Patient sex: M
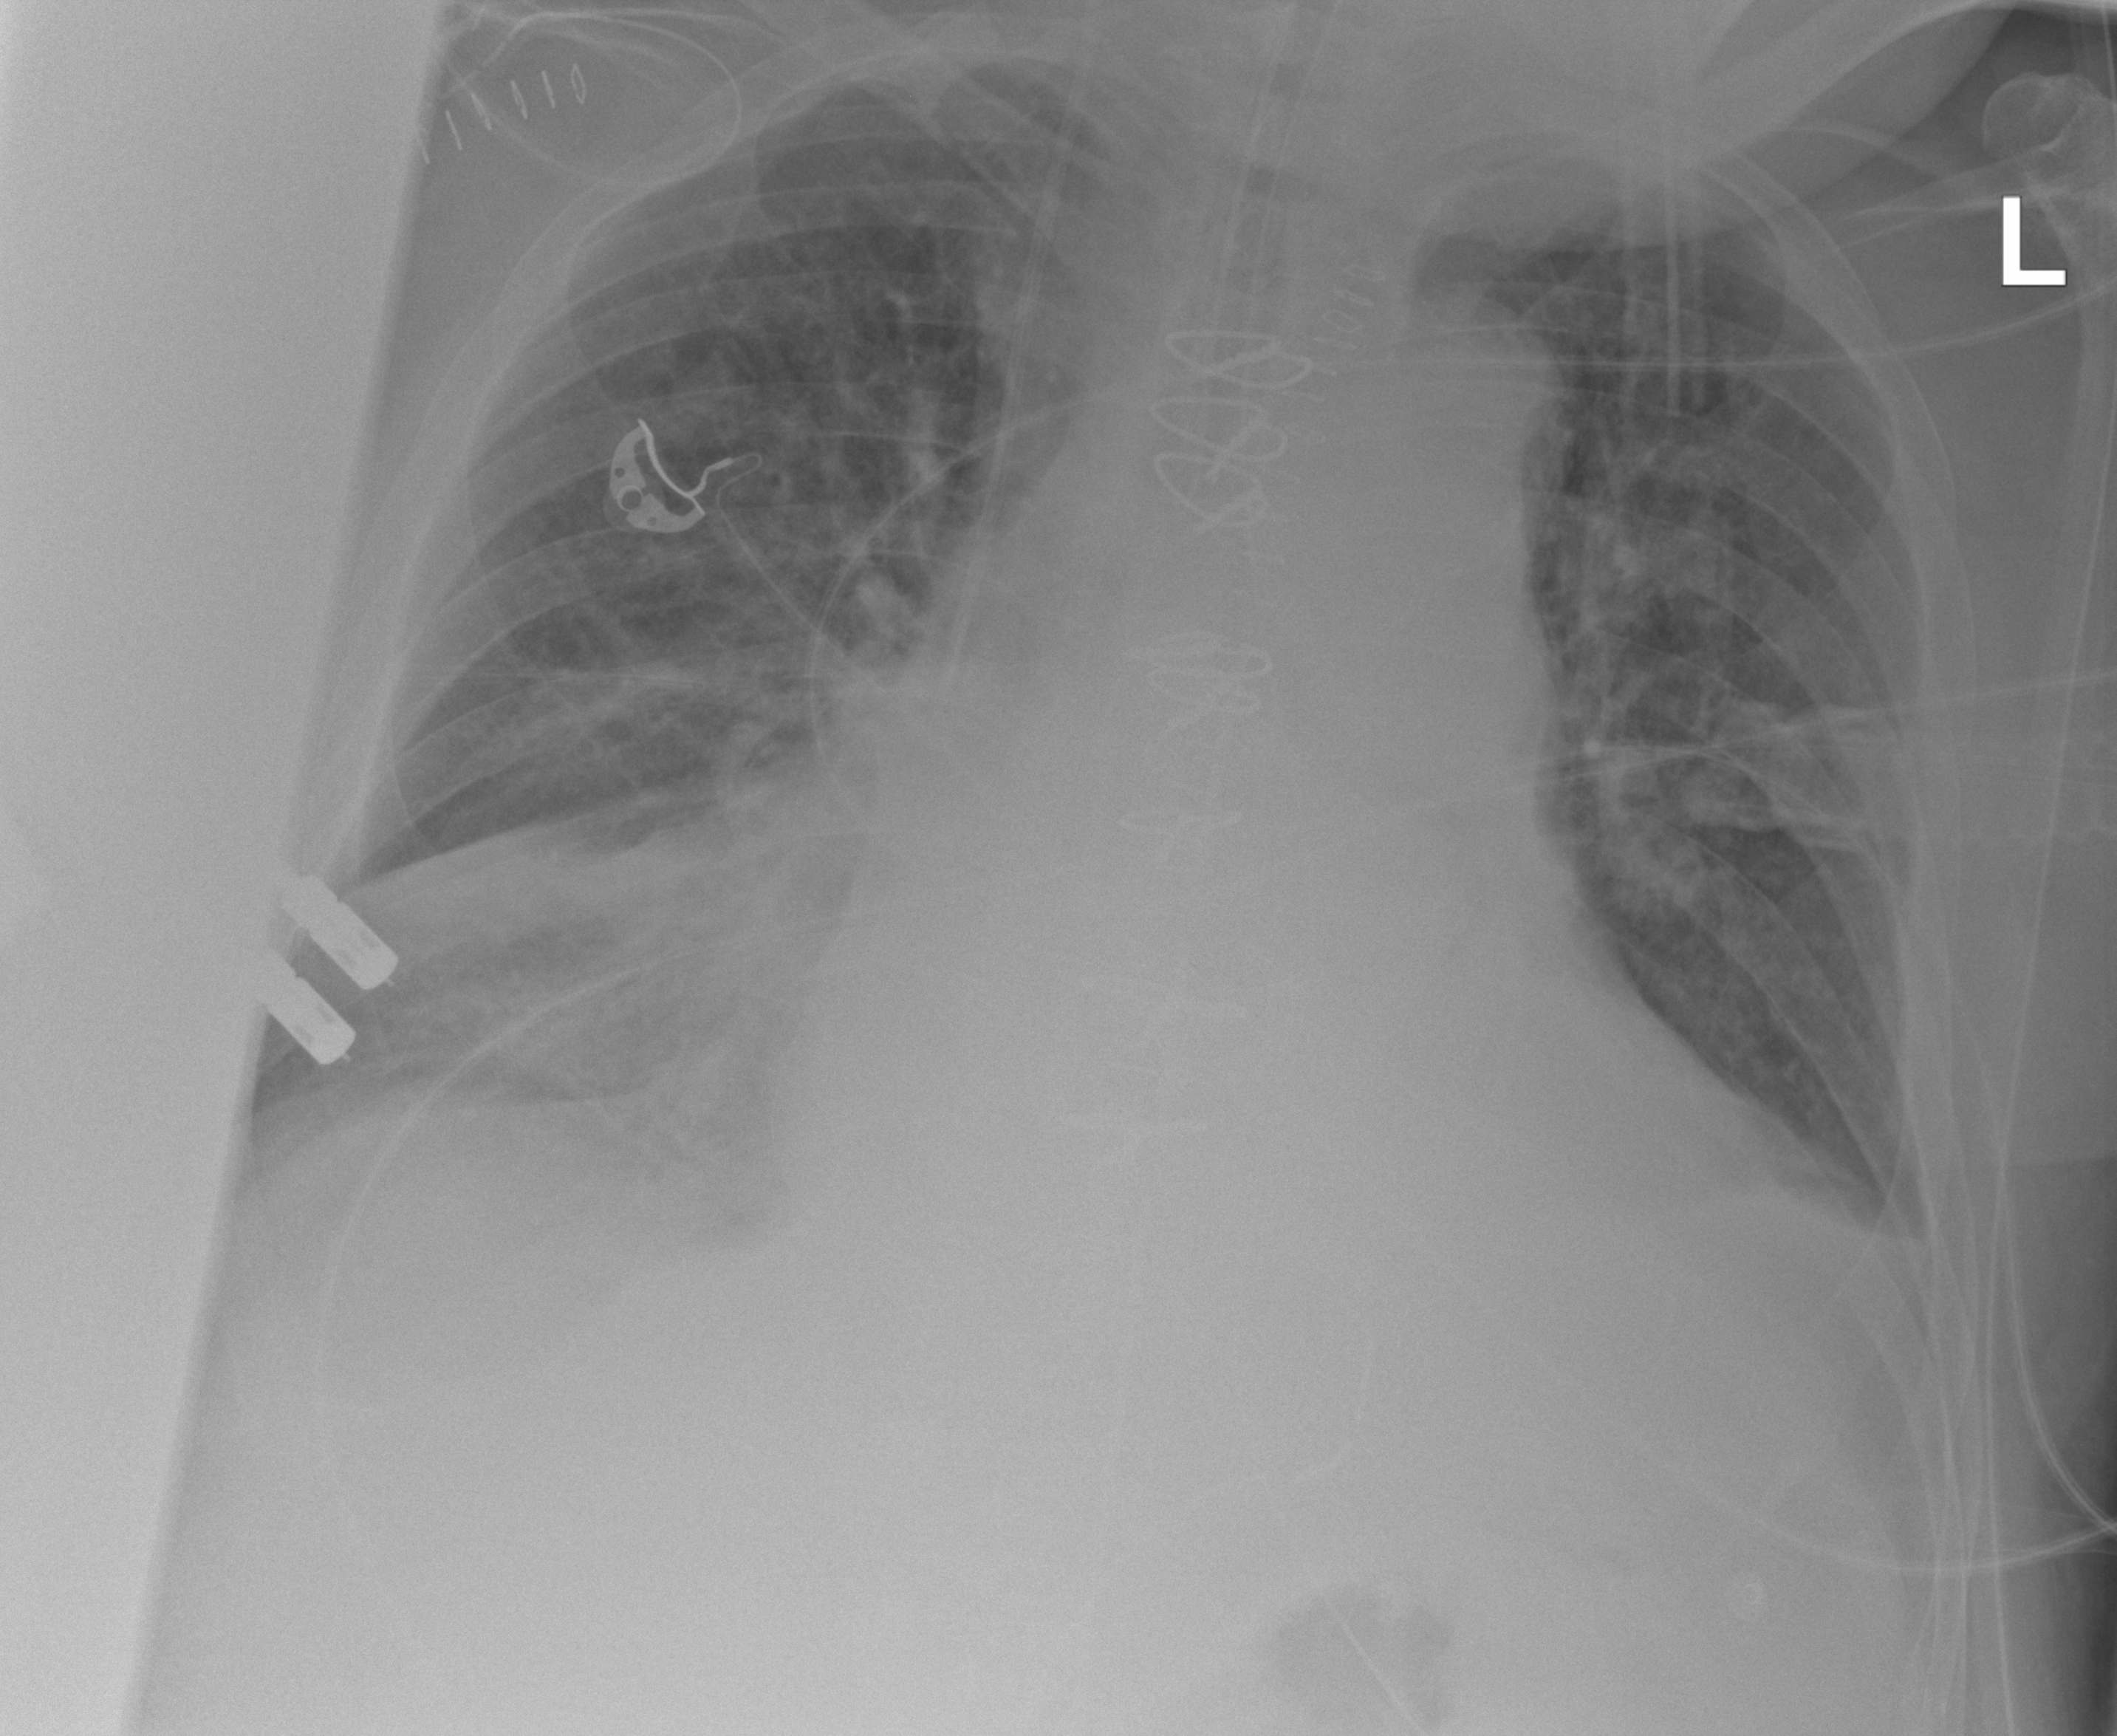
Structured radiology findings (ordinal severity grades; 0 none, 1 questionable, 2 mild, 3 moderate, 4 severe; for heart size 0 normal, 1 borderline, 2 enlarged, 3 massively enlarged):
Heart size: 2
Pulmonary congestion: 2
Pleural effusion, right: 2
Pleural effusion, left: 2
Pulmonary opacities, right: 3
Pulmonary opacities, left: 1
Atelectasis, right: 2
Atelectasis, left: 2